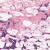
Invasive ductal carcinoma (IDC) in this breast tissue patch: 1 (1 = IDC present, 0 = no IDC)